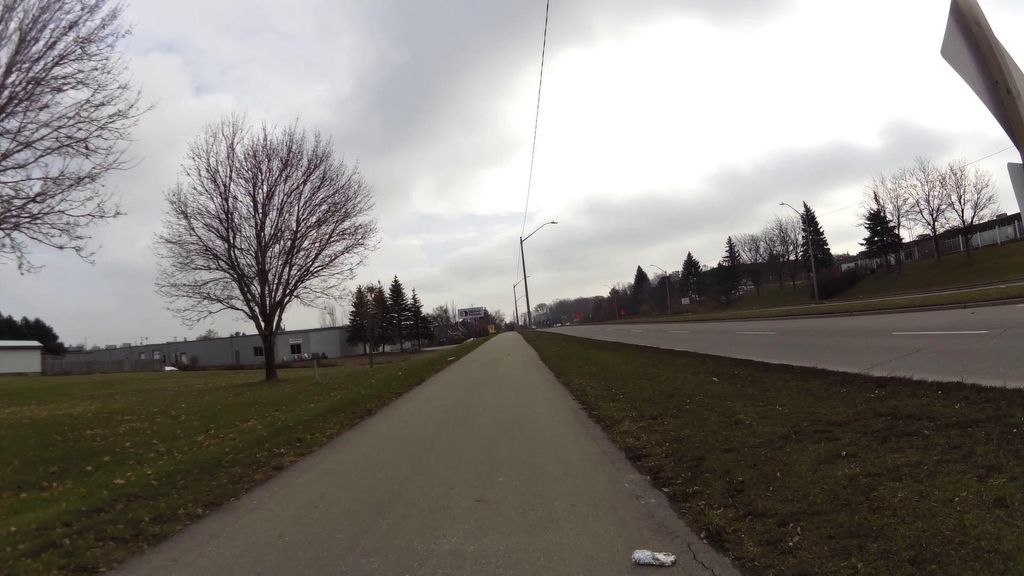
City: kitchener-waterloo